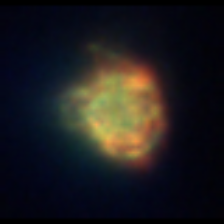
Taxon: Ciliates
Group: Other